Field crop: tomato
Growth stage: 2
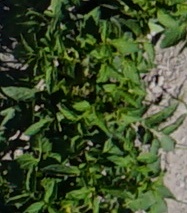
Species: tomato